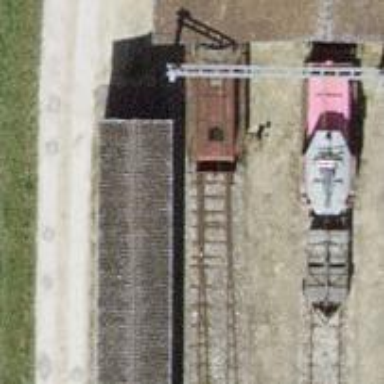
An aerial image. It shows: Railway switch.